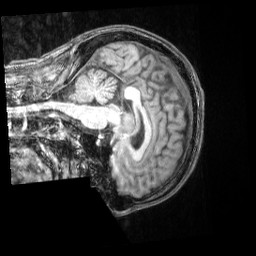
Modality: T1w
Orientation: sagittal
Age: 36
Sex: male
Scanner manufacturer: siemens
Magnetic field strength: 3 T
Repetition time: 2 s
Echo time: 0.00339 s